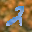
Label: 2